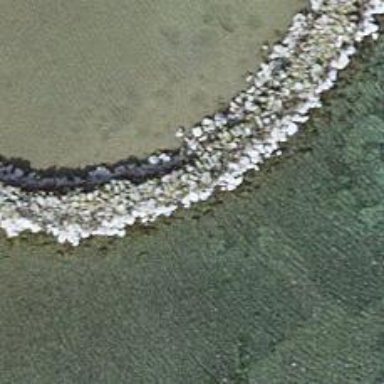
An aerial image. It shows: Breakwater structure.